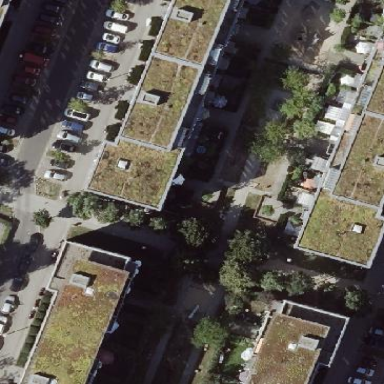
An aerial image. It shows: Flat-roofed apartment building.